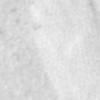
Label: no_change